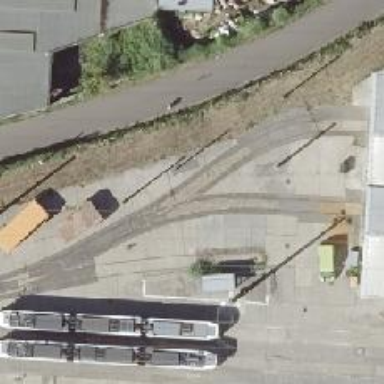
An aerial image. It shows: Tram railway yard.